Question: This is my first question here on stackoverflow, but I can't figure this out for the life of me. I am using Xcode and Swift 4.
I want to read a certain child level from Firebase to make a tableView based on the results there. Below is my Firebase data:

I want to make a tableView that lists Bill and Josh which is under "subNames" I seem to only make a snapshot that includes all of Bill and Josh's children as well. I just want the list of items directly in the subNames child. Anybody know how to do this? I am sure I am missing something..
This is my code:
'''
var ref: DatabaseReference!
var refHandle: UInt!
override func viewDidLoad() {
super.viewDidLoad()
ref = Database.database().reference()
}
func loadmoreData () {
refHandle = ref?.child("Users").child(FBuid).observe(.value, with : { (snapshot) in
let mynamesArray = snapshot.childSnapshot(forPath: "subNames")
print (mynamesArray)
})
'''
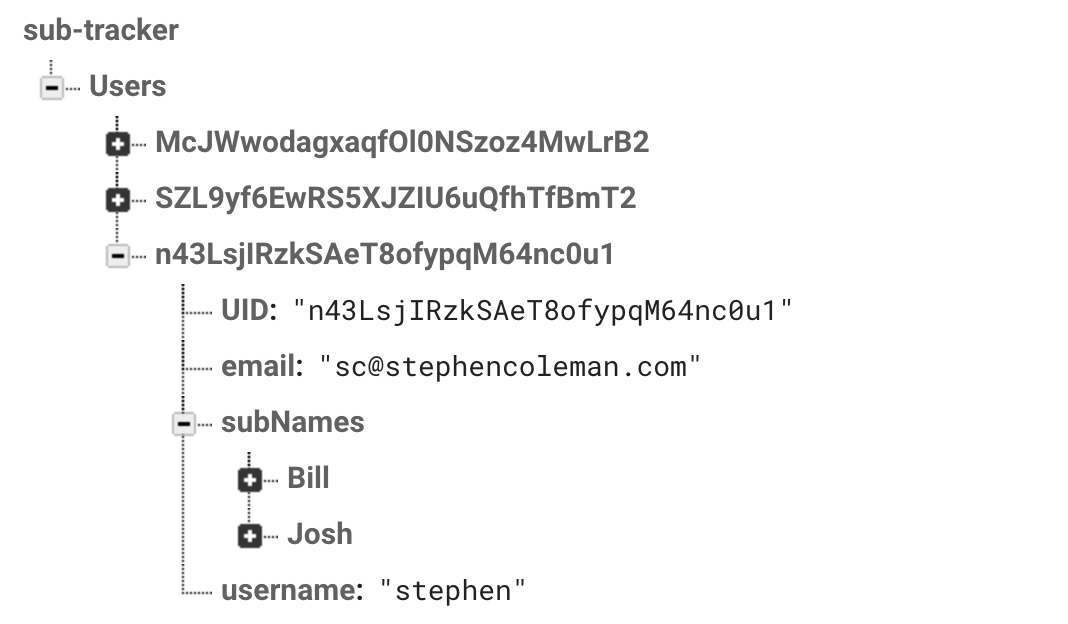
Answer: To get an array with just the keys under 'subNames', you'll need something like this:
'''
refHandle = ref?.child("Users").child(FBuid).child("subNames").observe(.value, with : { (snapshot) in
let mynamesArray = [String]()
for child in snapshot.children {
mynamesArray.append(child.key)
}
print (mynamesArray)
})
'''